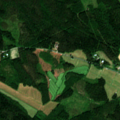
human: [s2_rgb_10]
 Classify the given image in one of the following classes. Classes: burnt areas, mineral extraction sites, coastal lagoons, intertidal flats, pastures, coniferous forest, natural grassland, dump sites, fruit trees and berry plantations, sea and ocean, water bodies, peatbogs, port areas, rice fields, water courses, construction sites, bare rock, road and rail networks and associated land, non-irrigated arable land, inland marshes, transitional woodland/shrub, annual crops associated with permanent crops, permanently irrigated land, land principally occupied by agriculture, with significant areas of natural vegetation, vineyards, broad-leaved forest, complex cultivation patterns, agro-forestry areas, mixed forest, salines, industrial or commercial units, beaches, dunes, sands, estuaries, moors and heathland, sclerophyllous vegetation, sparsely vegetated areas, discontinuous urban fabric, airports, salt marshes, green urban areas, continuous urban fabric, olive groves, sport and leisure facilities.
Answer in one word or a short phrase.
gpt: non-irrigated arable land, coniferous forest, mixed forest